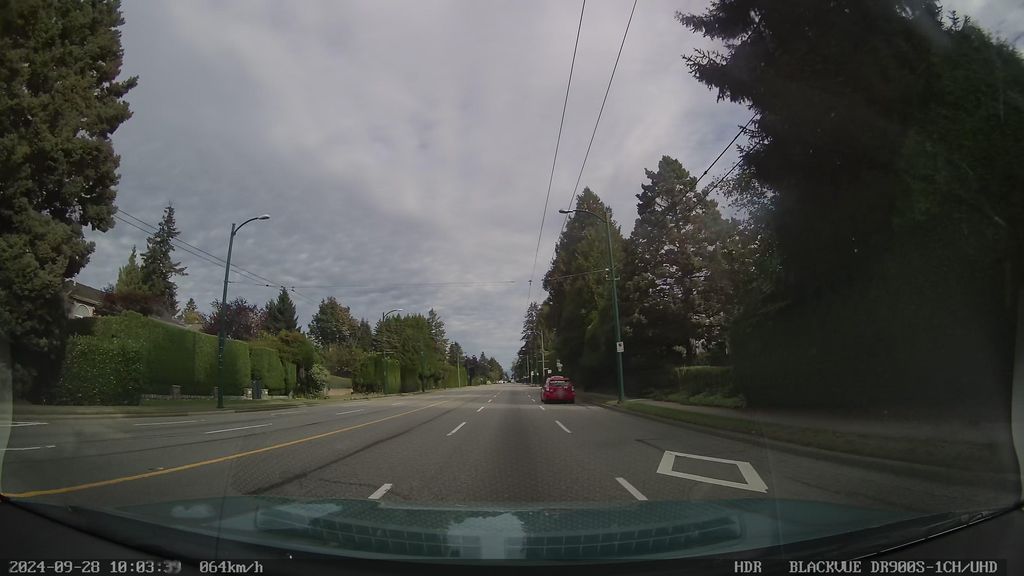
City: vancouver